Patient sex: M
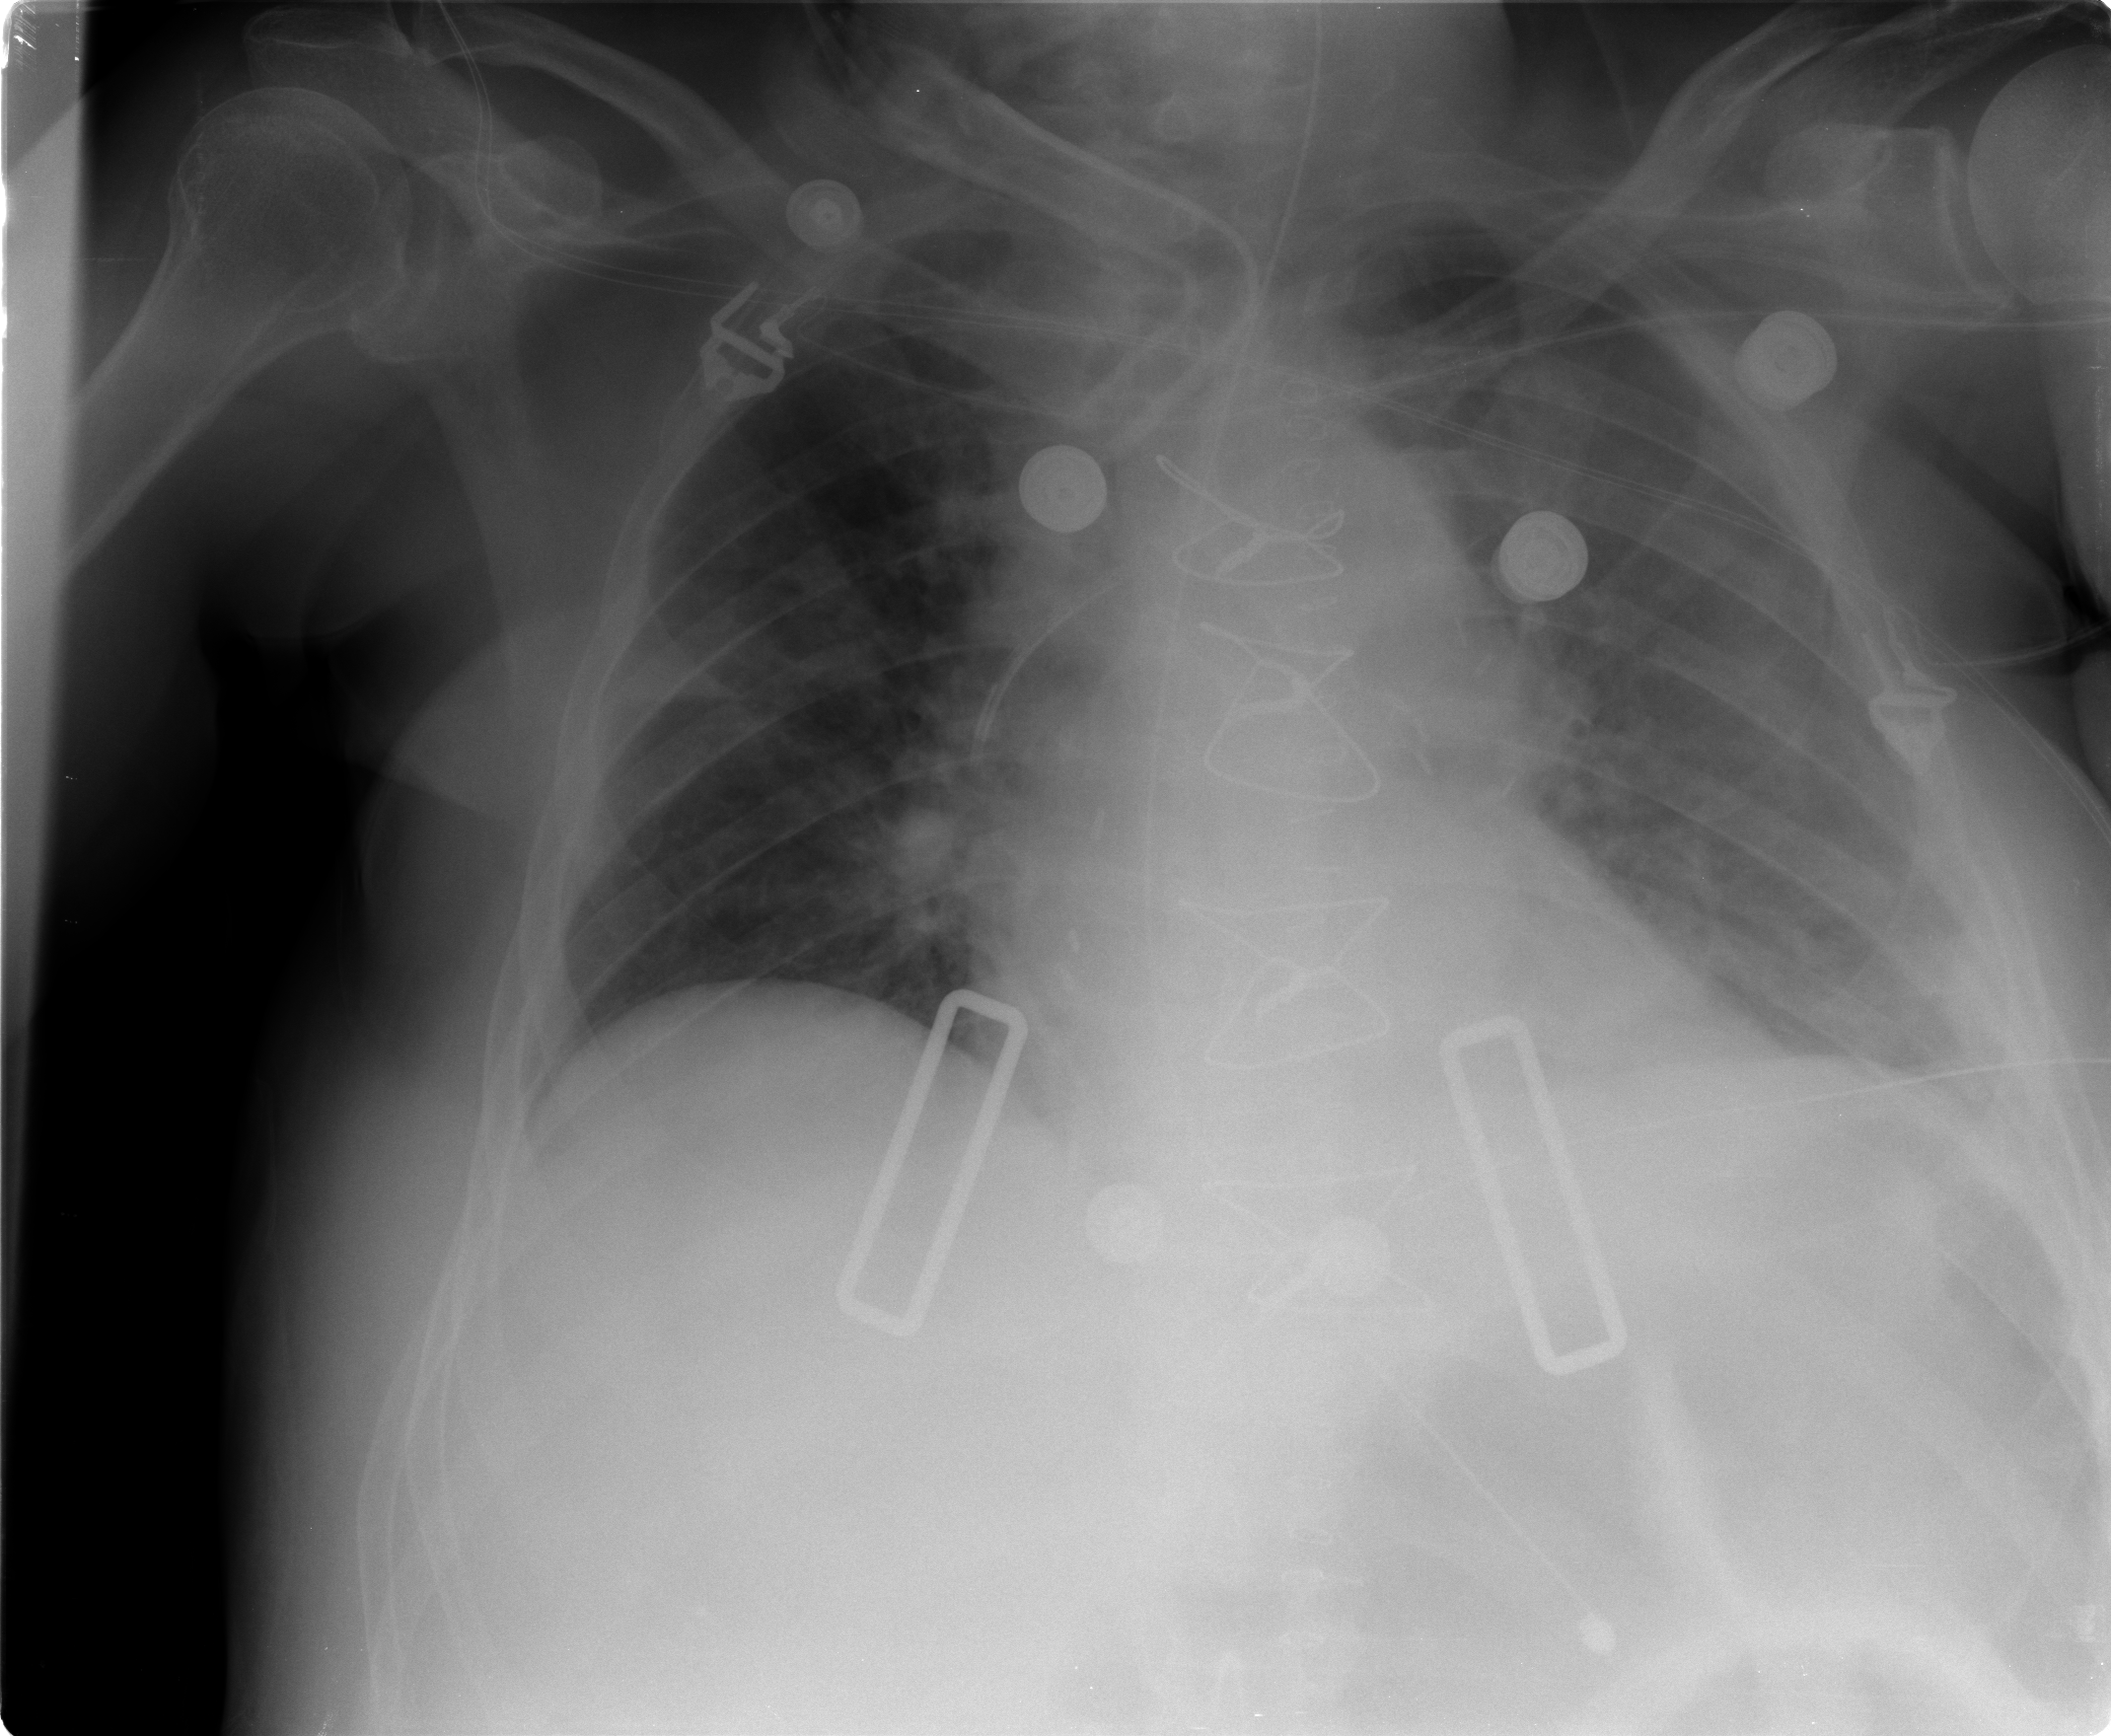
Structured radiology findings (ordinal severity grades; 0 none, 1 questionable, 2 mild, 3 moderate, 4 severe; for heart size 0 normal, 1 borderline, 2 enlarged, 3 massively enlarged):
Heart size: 0
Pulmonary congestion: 2
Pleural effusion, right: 0
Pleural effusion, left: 2
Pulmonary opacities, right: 0
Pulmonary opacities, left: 0
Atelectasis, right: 1
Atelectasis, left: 2